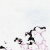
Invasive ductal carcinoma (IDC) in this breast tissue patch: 0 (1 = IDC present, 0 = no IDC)